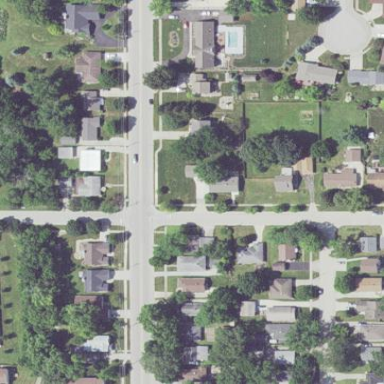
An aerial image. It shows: Single-family residential area in neighborhood setting.